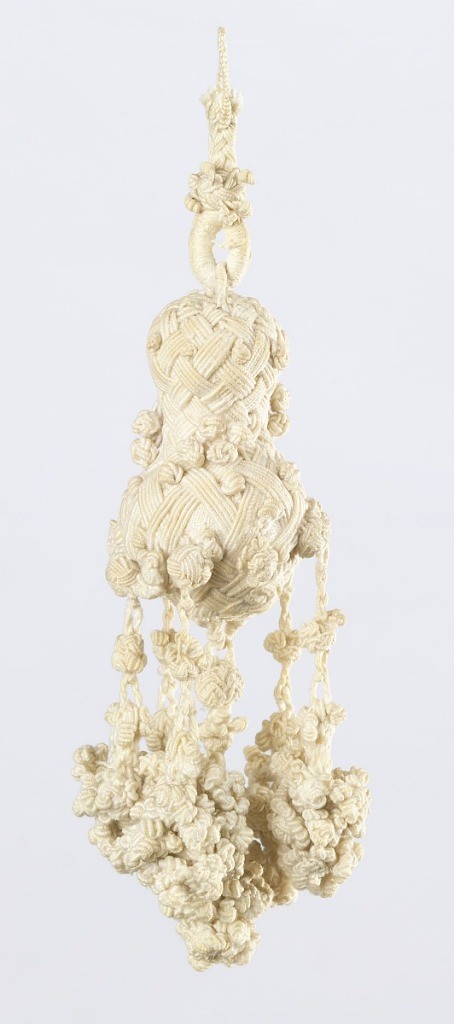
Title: Tassel
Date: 17th century
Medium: linen, wood Technique: braided Label: Braided and knotted linen, wood core
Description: White linen tassel with two balls (of different sizes) connected into a barbell-shape forming the base. Core is braided over with linen yarns worked in groups of five and six yarns for a basket-weave effect. Around the base protrude small, braided, spherical elements and from the bottom of the base hang five elements resembling the protrusions around the base.